Interaction volume radius: 5 \u00c5
Interaction volume height: 10 \u00c5
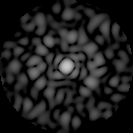
Disorder parameter: 0.8623